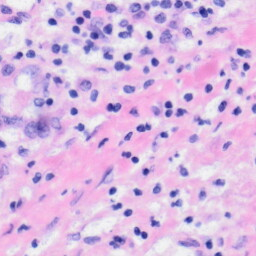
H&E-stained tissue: Liver